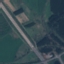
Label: Highway